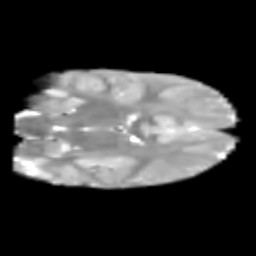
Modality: T2w
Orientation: coronal
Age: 6
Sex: male
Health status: healthy